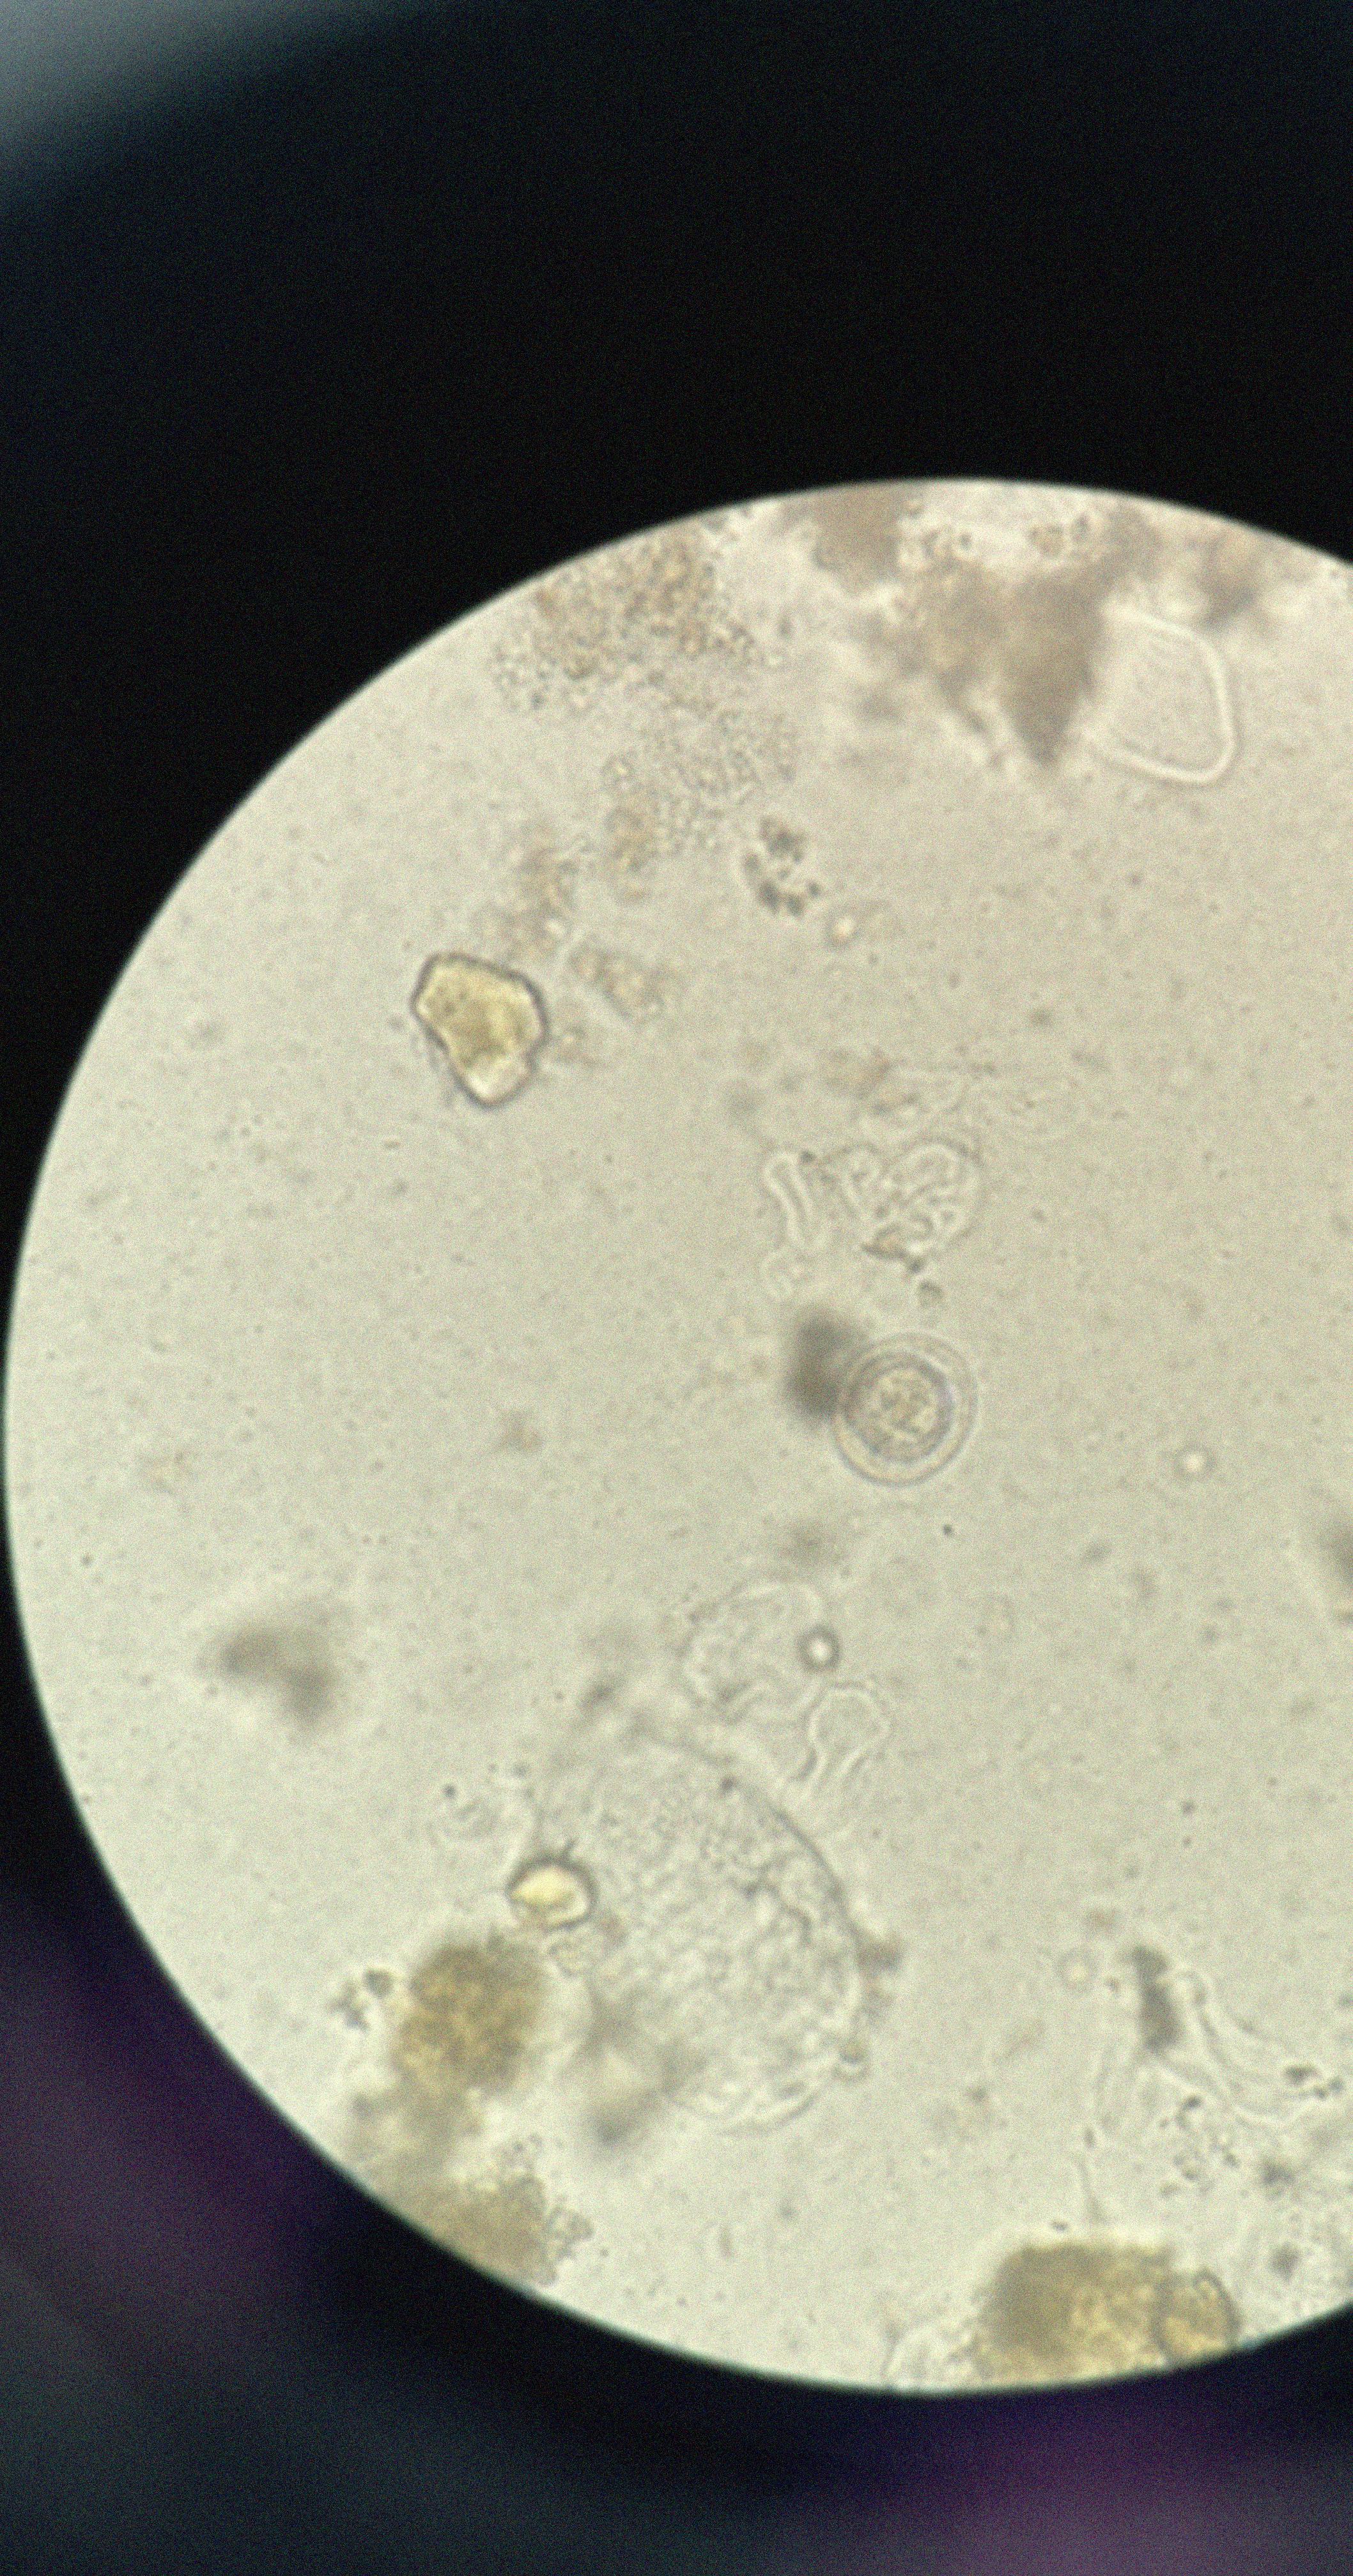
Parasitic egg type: Hymenolepis nana